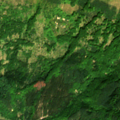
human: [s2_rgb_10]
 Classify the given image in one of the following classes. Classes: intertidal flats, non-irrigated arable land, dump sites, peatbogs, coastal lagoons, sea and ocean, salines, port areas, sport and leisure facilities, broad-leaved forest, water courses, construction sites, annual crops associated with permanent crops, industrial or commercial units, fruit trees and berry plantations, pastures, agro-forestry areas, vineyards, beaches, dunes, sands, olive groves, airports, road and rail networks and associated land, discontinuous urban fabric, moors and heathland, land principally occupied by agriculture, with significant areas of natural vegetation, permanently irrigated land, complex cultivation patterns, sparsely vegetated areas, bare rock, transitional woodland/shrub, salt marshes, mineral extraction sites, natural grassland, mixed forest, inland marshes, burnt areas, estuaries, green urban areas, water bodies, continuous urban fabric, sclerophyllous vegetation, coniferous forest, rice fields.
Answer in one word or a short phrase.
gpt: broad-leaved forest, coniferous forest, mixed forest, natural grassland, transitional woodland/shrub